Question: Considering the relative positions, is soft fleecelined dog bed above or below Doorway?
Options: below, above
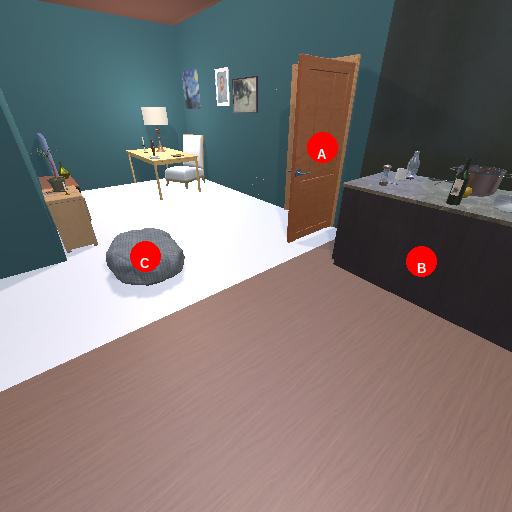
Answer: below